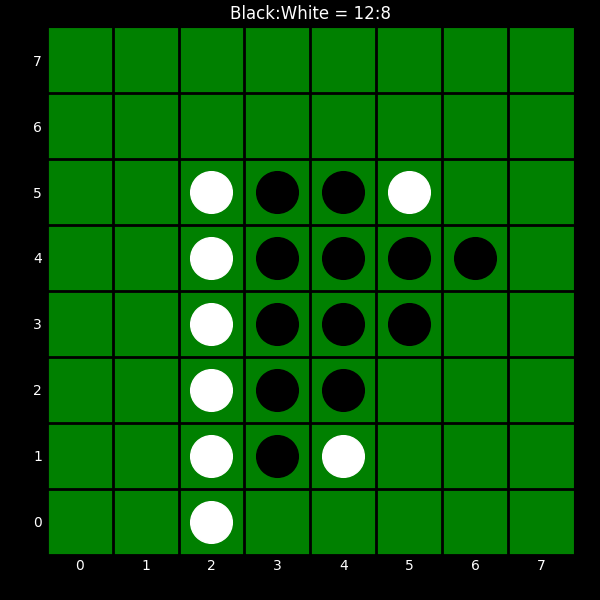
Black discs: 12
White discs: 8